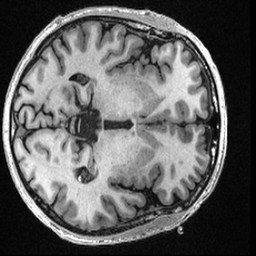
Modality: T1w
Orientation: axial
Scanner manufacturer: ge
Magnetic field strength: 3 T
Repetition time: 0.006736 s
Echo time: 0.002996 s